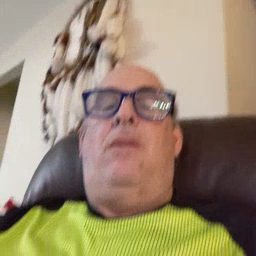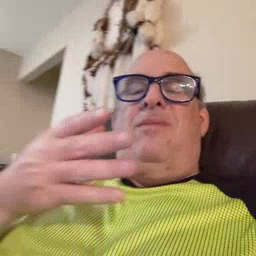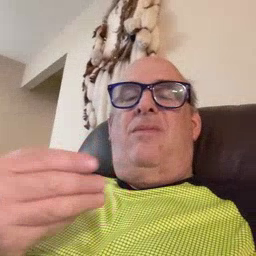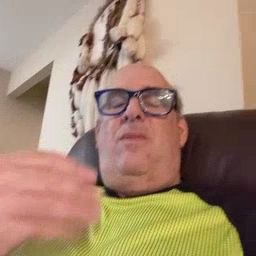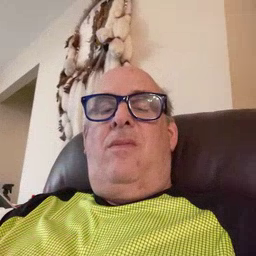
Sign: wet